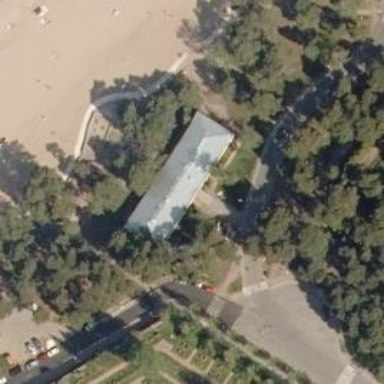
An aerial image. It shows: Event venue building.